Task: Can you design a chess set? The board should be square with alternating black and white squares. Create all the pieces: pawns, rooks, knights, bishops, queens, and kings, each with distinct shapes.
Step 2637:
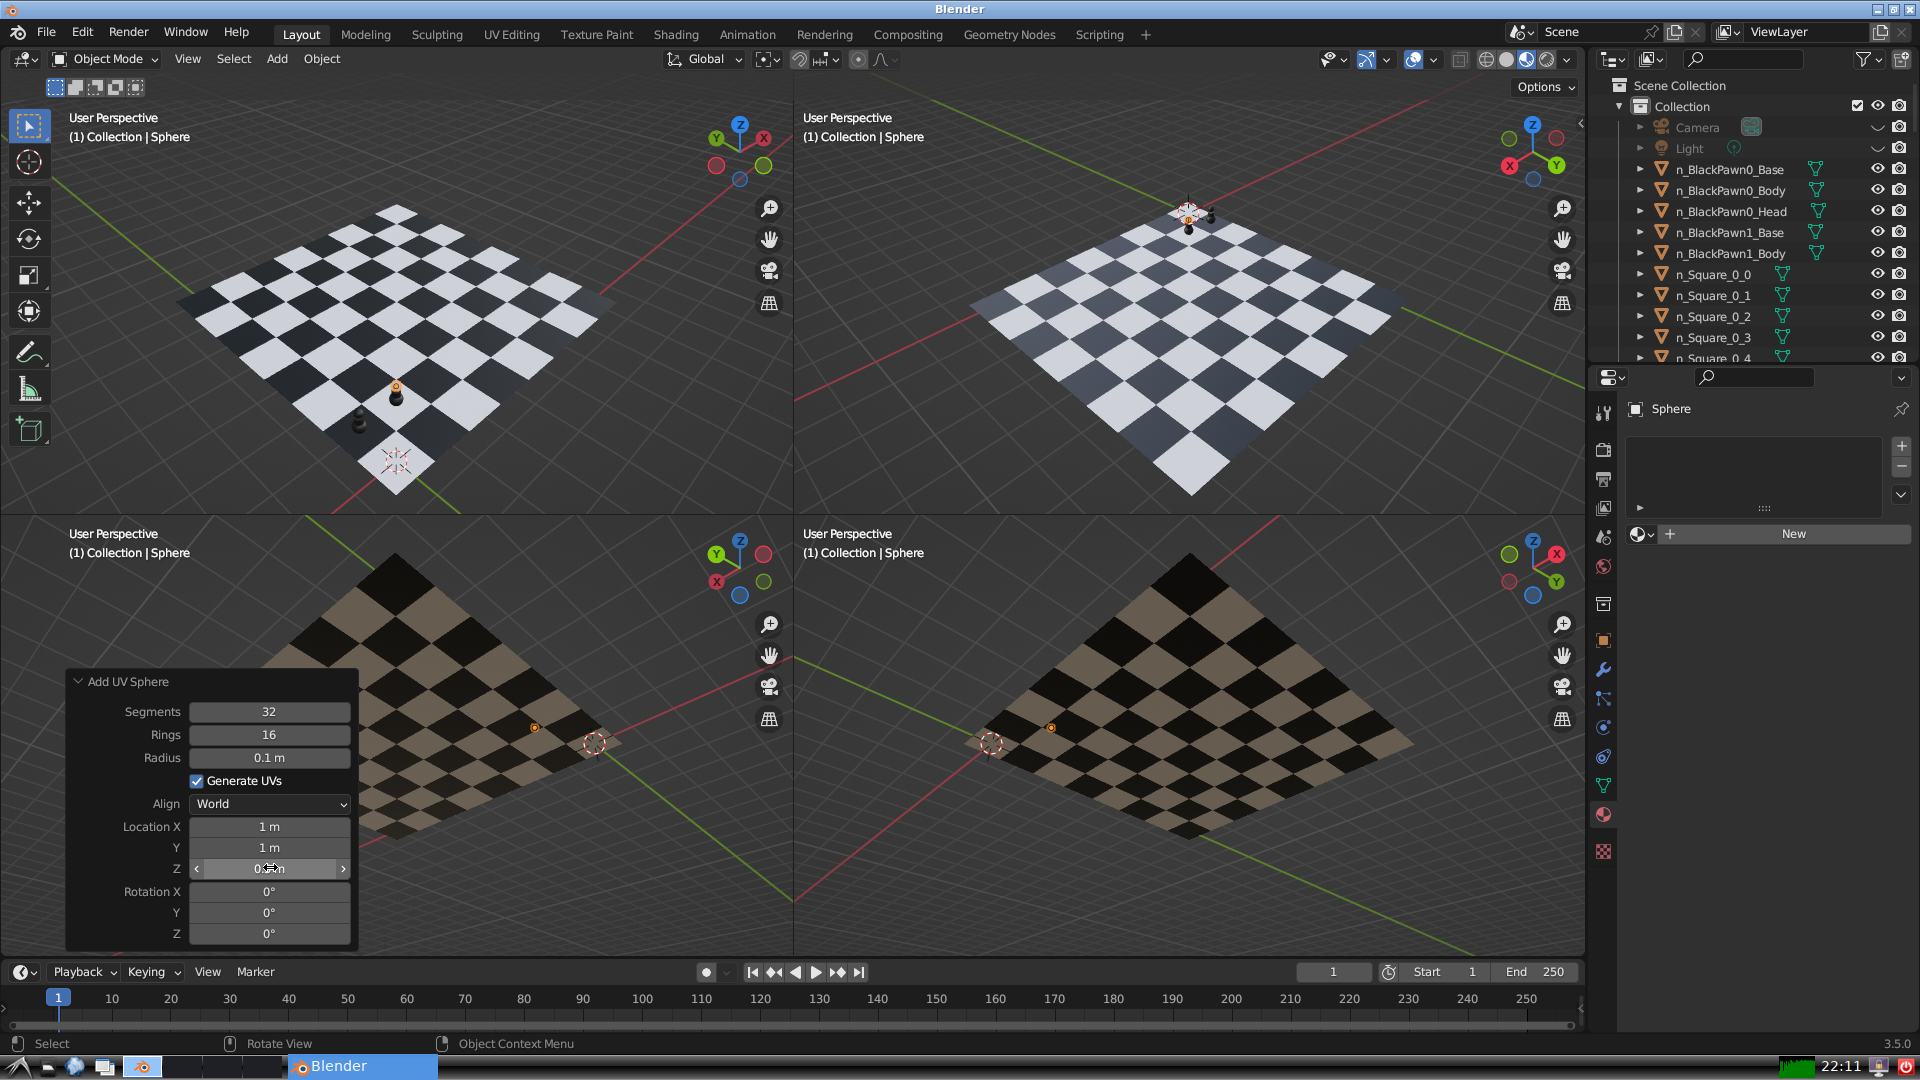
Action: {"mouse_move": [960, 540]}